Question: I'm new to Android dev so I may be missing something obvious that I can try.
I'm trying to debug some code but the debugger is stepping through the old version of the code, and not current version in my project.

I have tried:
- - - - - -
This is actually the cwac demo v9, so it's a demo app that uses the 'camera' library, and it is in the cwac camera library project that I am debugging.
What's unclear to me is where and what is built by gradle, so I haven't 'hard cleaned' anything from Windows explorer. I can't even check file dates...
What tips can you give me please for how to check that the latest code is going out to the device?
Thanks.
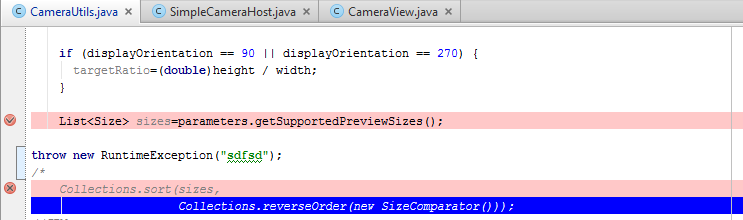
Answer: Being an Android newbie and up against the complexity of the IDE/gradle (wish it were more like Visual Studio!), it was difficult for me to find the problem, but I did and it was particular to the CWAC-Camera project (fresh from GitHub).
FWIW why is it such a complex IDE/build system, it seems like a lot of this could be internalized (I mean, get gradle out of view)..?
SOLUTION
File->Project Structure->(Choose the module on the left that you run, for me it is camera-v9)->(Choose Dependencies tab)
There should be a library entry for the CWAC camera, marked as Scope=="Release compile", and also a library, scope=="Debug compile".
I removed the Maven library entry, and changed the Module entry to scope=="Compile". Then it worked.
So what was happening is that the Maven copy of the library was being used instead of the module. Why? Not sure because I would have thought that running the 'debugger' on something would necessitate 'debug' build mode. I found this but cannot follow the accepted answer (because I don't know the IDE well enough) <URL>
I don't know if it's just a slip in the CWAC demo project, or something wrong in my setup. Seems to me that using the Maven lib for Release could produce unexpected results (ie. customizations are gone).
Having said all of that, CWAC seems to be a life saver and am very grateful for it!